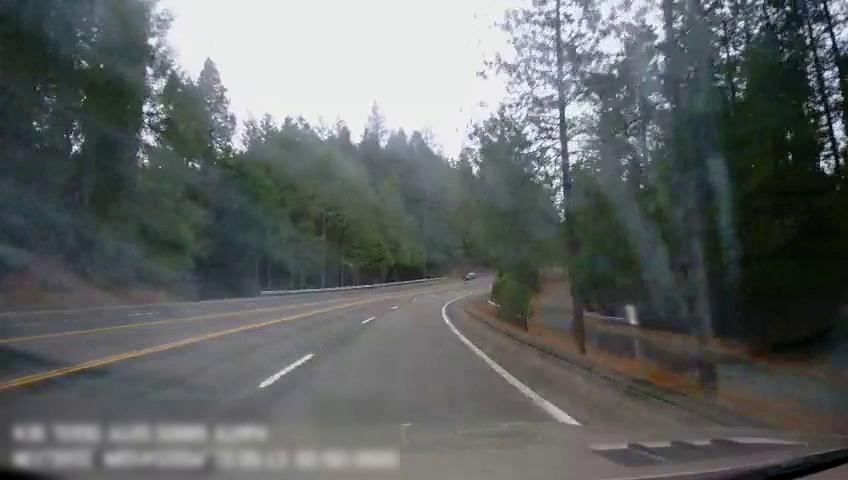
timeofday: Day
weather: Cloudy
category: Drivable Space
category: Drivable Space
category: Vehicles | SUV
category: Lanes | Opposite Lane
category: Lanes | Opposite Lane
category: Lanes | Opposite Lane
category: Lanes | Alternate Lane
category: Lanes | Current Lane
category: Lanes | Current Lane